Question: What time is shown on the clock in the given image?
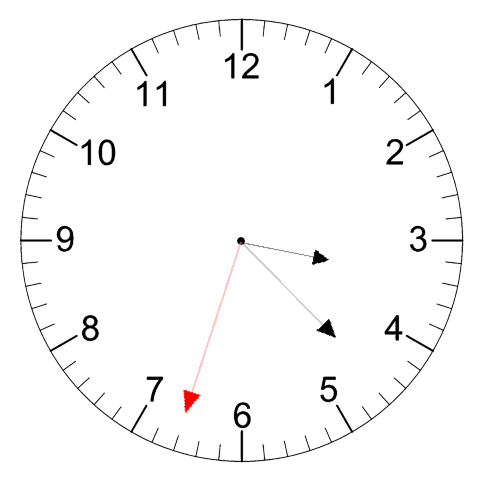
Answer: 03:22:33